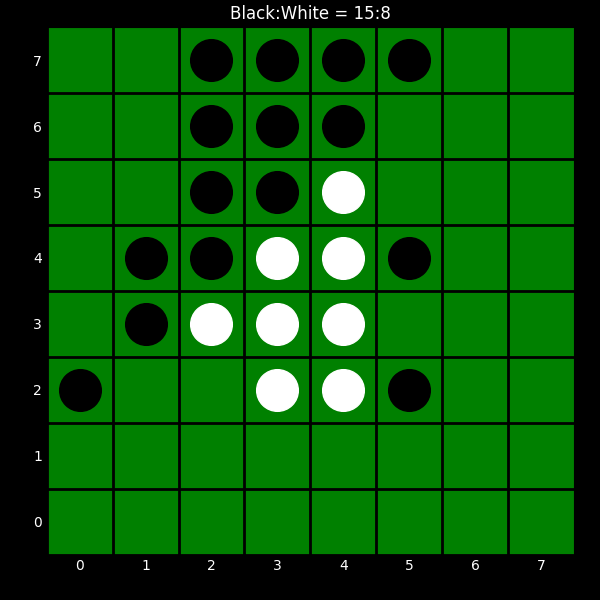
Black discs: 15
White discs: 8